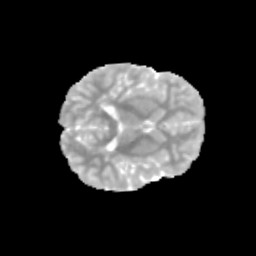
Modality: MD
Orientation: axial
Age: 9
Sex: male
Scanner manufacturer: siemens
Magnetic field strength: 3 T
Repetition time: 3.8 s
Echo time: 0.07 s